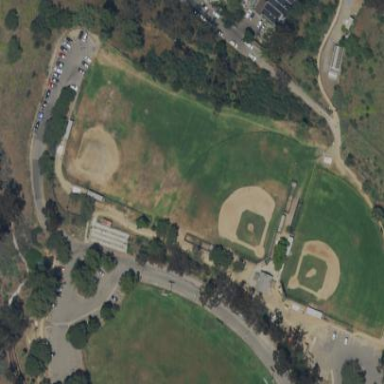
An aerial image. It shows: Compacted baseball pitch for leisure land use.